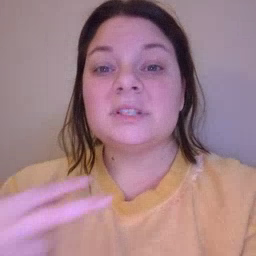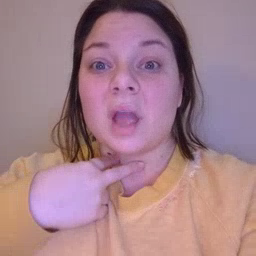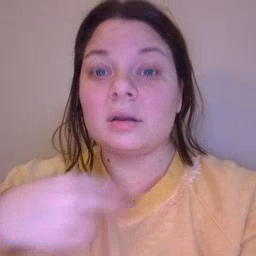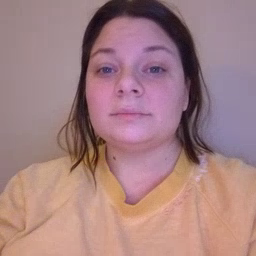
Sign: stuck